Question: I have implemented the following project. There are two lines on the chart.
However, I want to change position of x axis to move 0 at the center.
'''
seriesDefaults: {
type: "scatterLine",
},
series: [{
name: "Path1",
data: stats,
markers: {
visible: false,
color: 'red'
}
}, {
name: "Path2",
data: stats2,
markers: {
visible: false
}
}],
'''
<URL>
I need to customize x axis and reverse the datasource to display as follows:

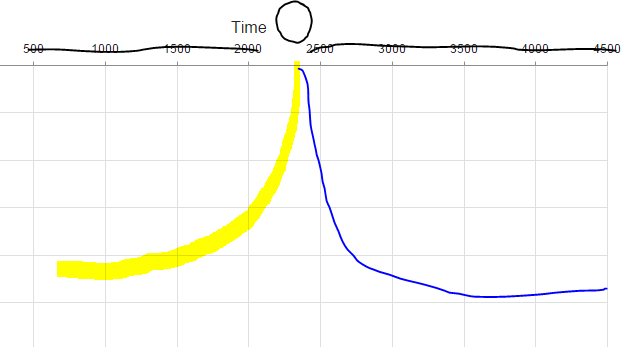
Answer: Here is the solution:
All I did is to add the following lines of code:
'''
min:-5000,
axisCrossingValue: [-5000, 0],
'''
<URL>